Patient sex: M
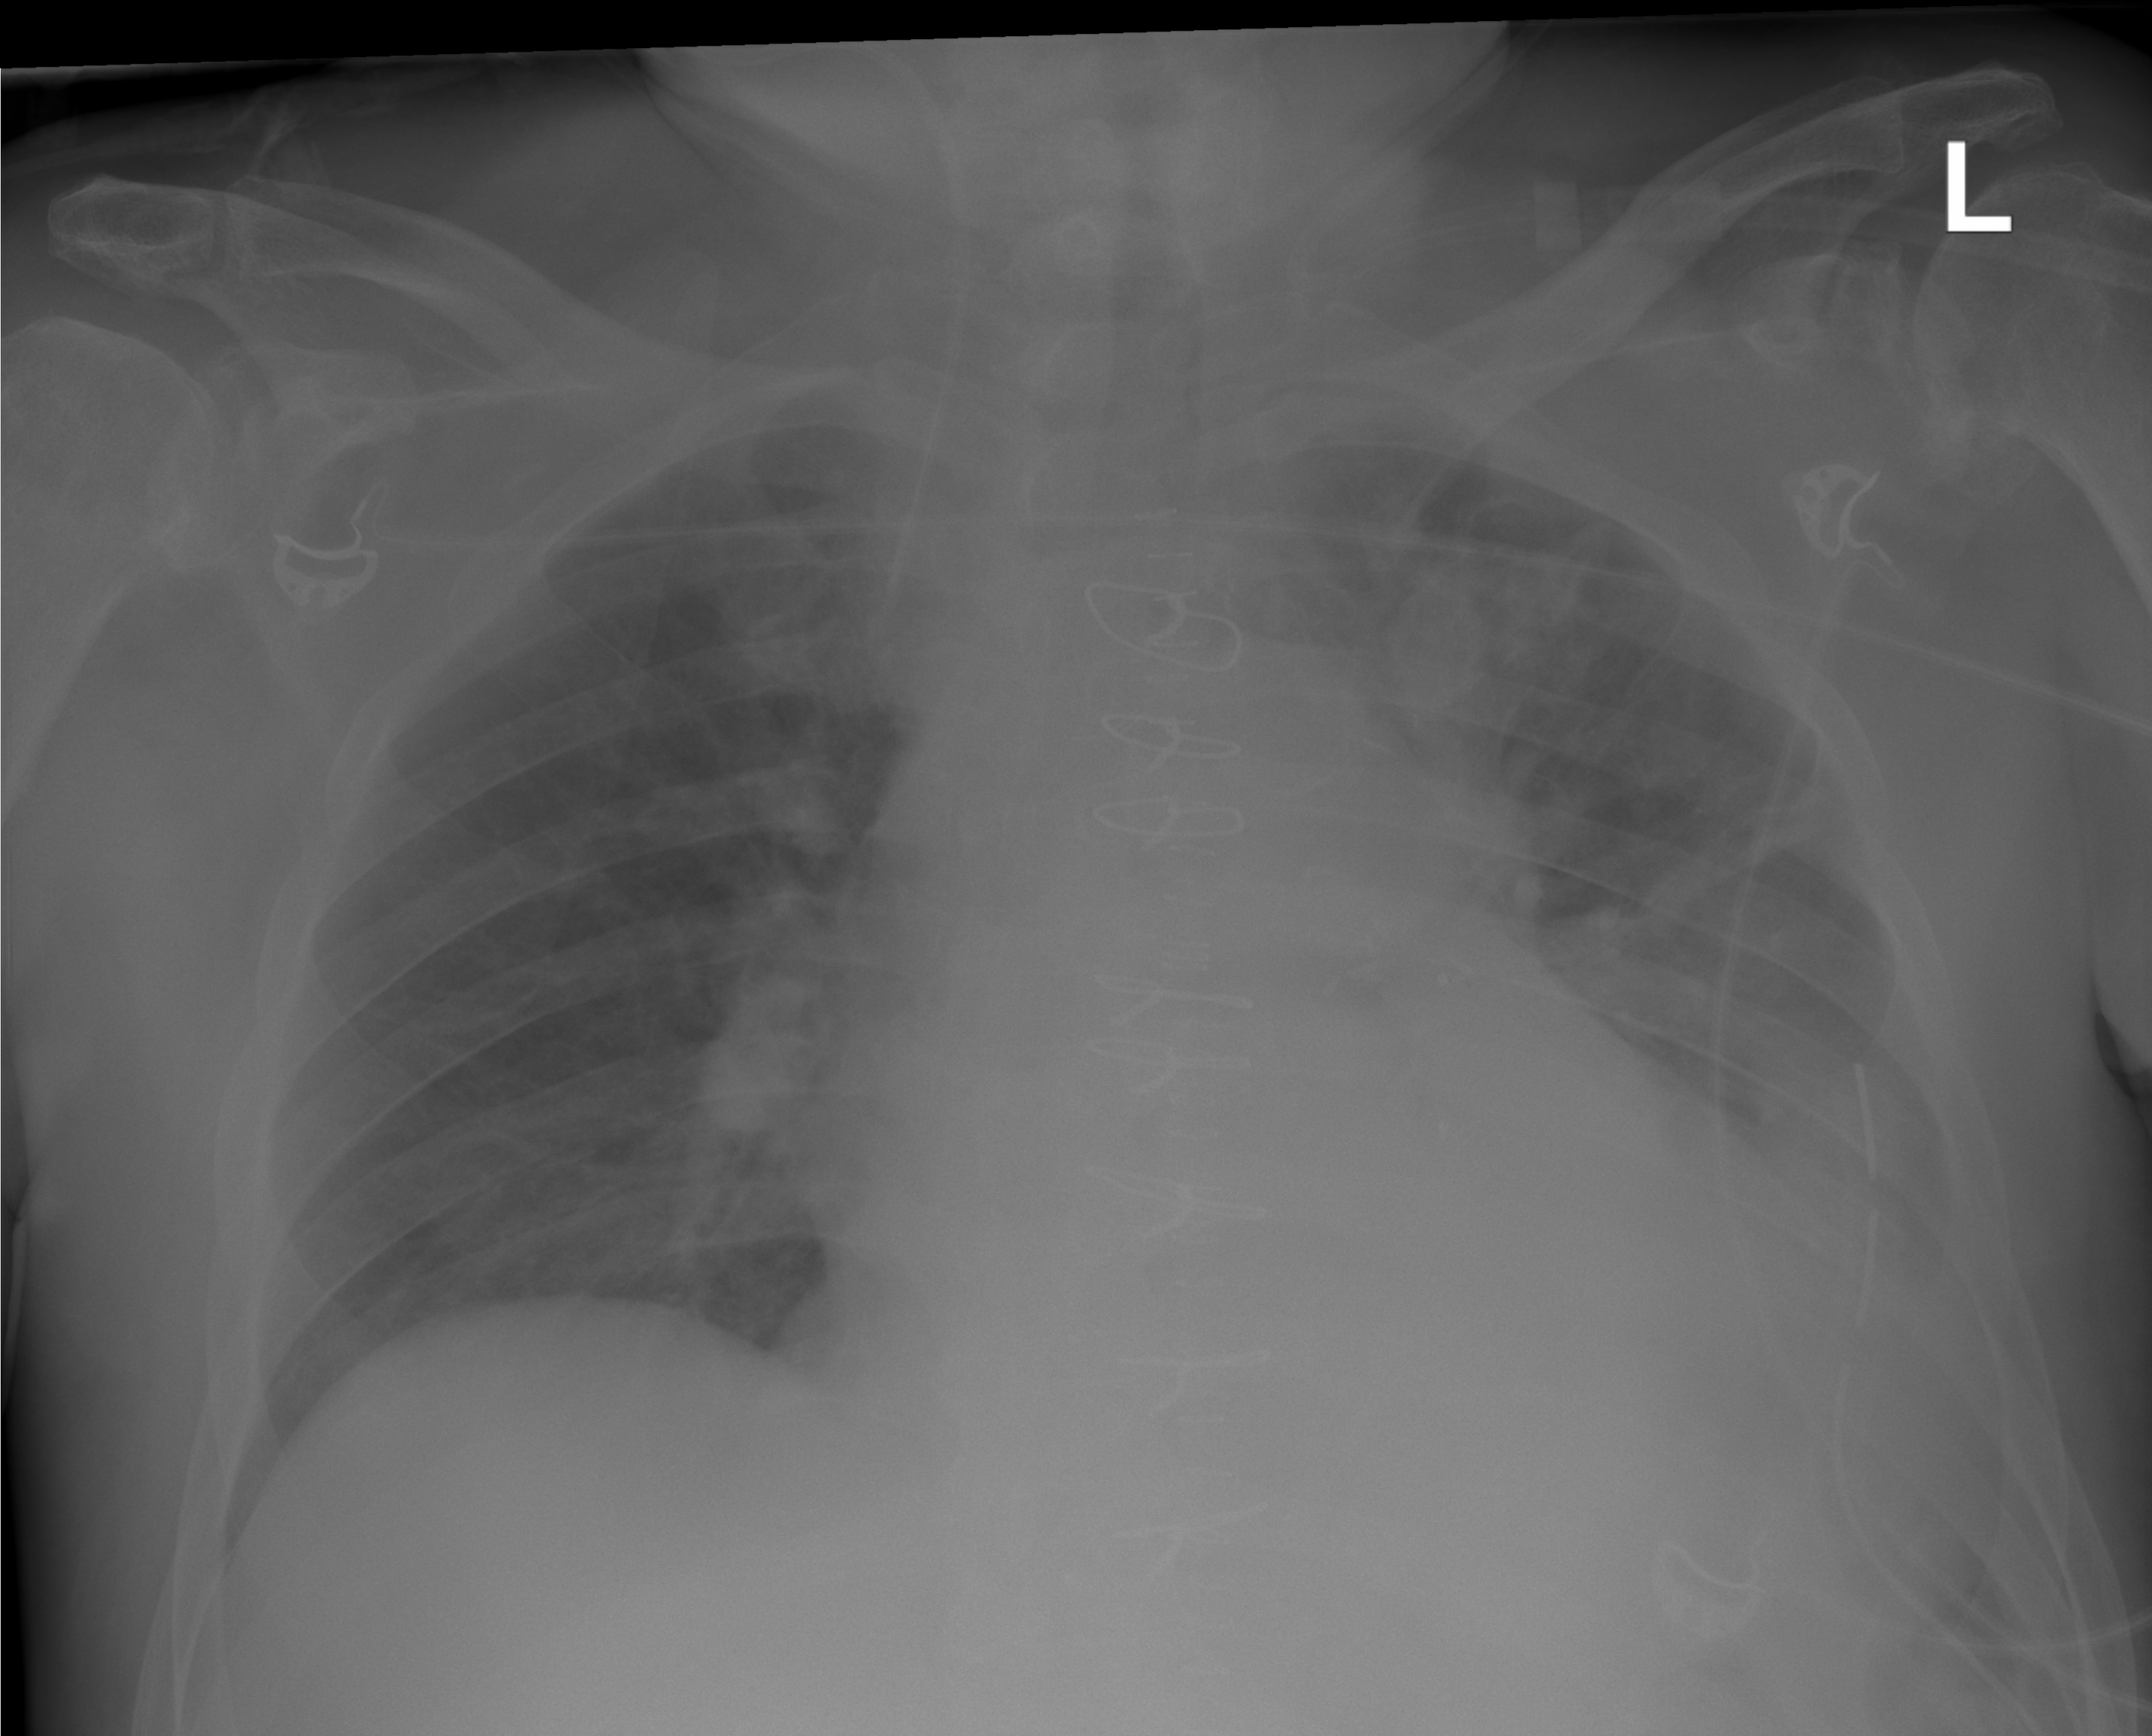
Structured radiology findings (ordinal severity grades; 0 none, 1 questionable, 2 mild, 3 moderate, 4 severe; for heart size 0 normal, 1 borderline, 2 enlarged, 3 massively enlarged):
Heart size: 2
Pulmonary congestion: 1
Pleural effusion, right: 0
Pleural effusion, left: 2
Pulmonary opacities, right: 0
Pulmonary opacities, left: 0
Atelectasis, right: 0
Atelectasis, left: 2